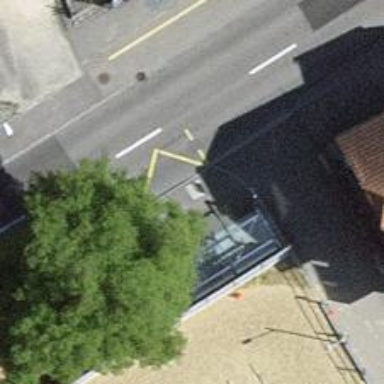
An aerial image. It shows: Bus stop with shelter. It is platform for public transport.